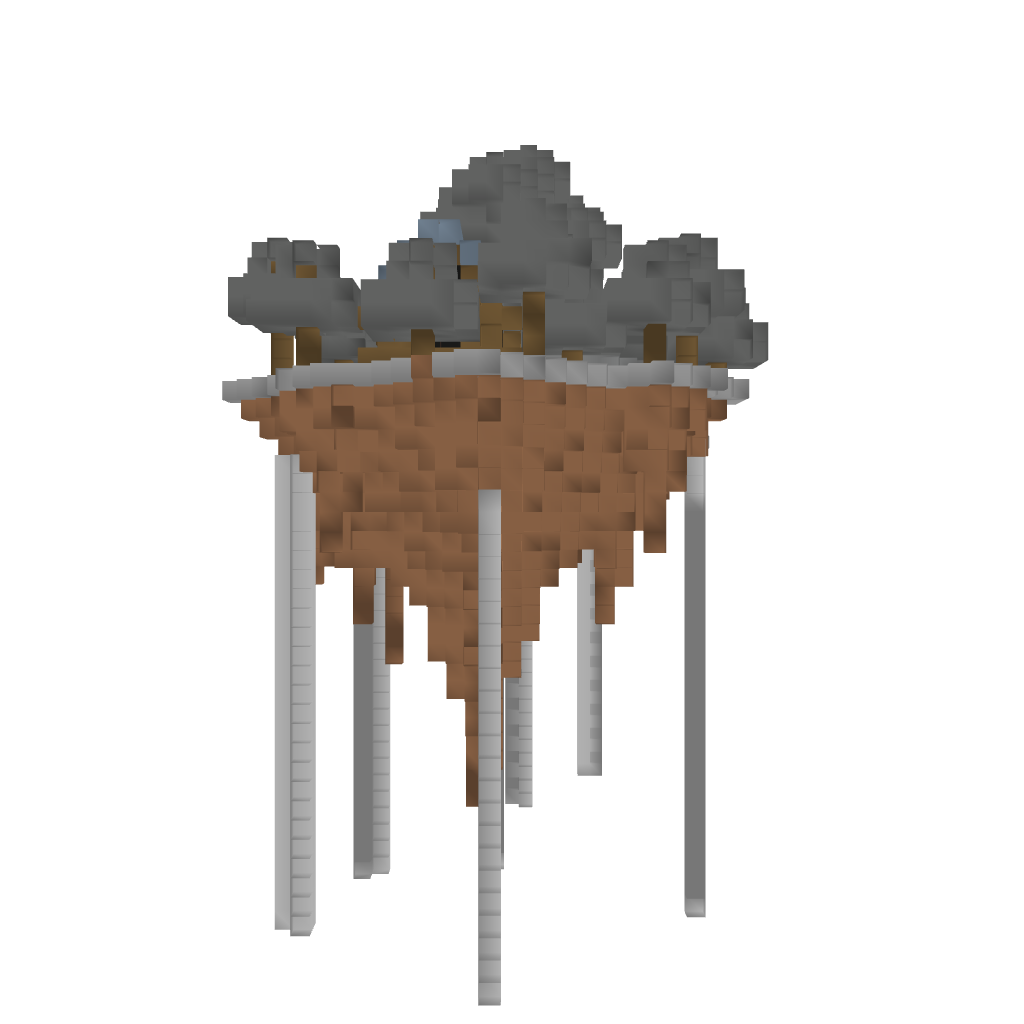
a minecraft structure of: Sky Islands